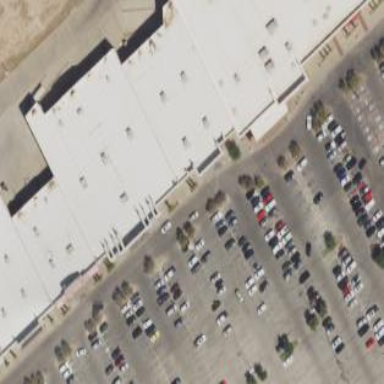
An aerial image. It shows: Department store building.